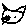
Label: cat